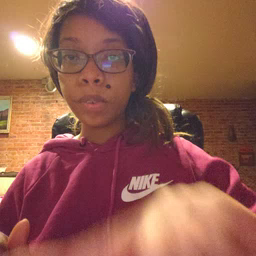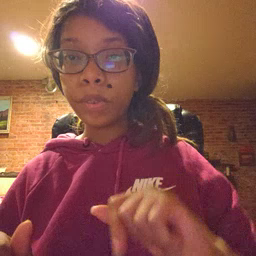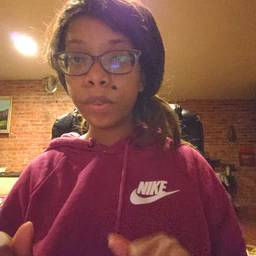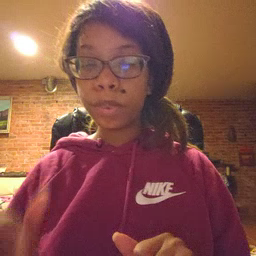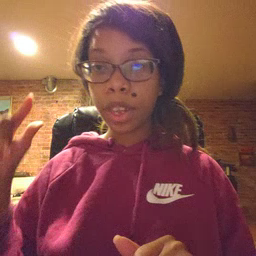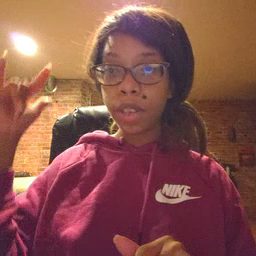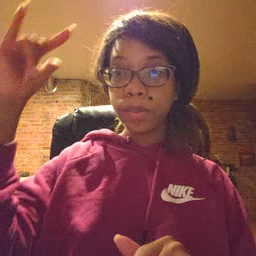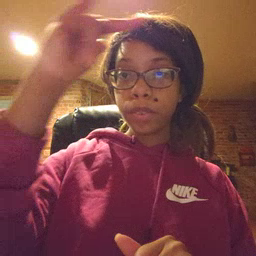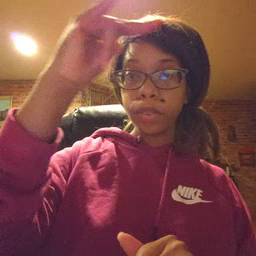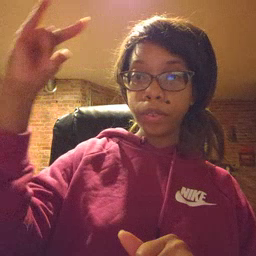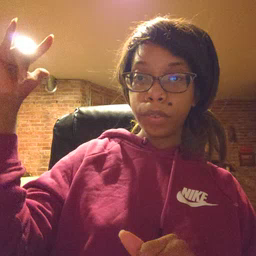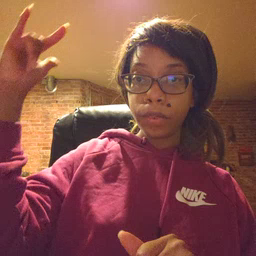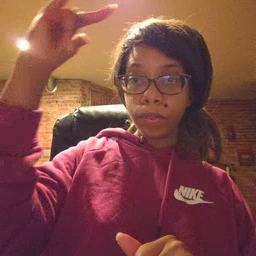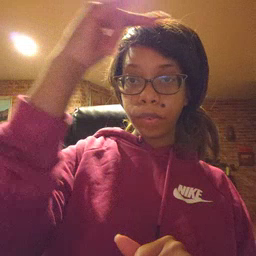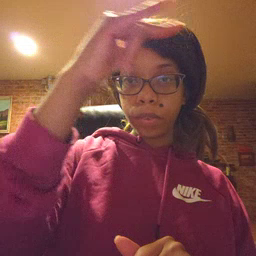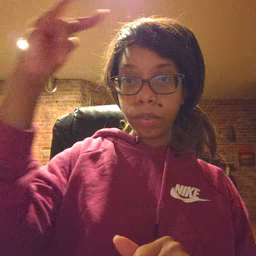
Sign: airplane